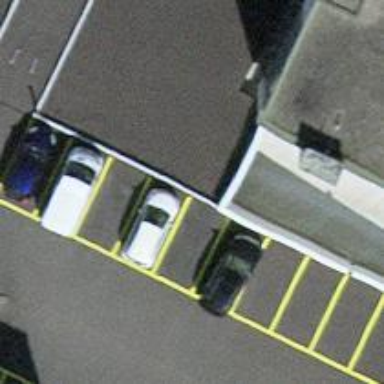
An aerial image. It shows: Parking entrance.